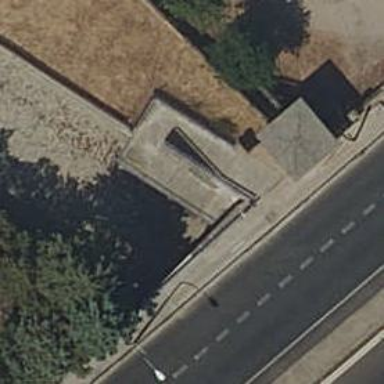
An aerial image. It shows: Footway made of paving stones passing through tunnel.